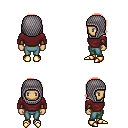
a pixel art fantasy rpg character, female body template, human, tanned skin, maroon long-sleeve shirt, teal pants, red long bangs hairstyle, chain hood, cloth bracers, gold boots, four views (front, back, left, right), 2x2 character sprite sheet, small pixel art, hard edges, no anti-aliasing